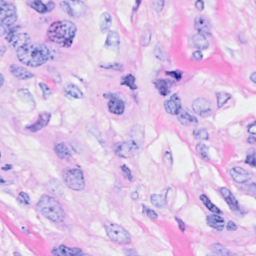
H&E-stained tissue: Breast